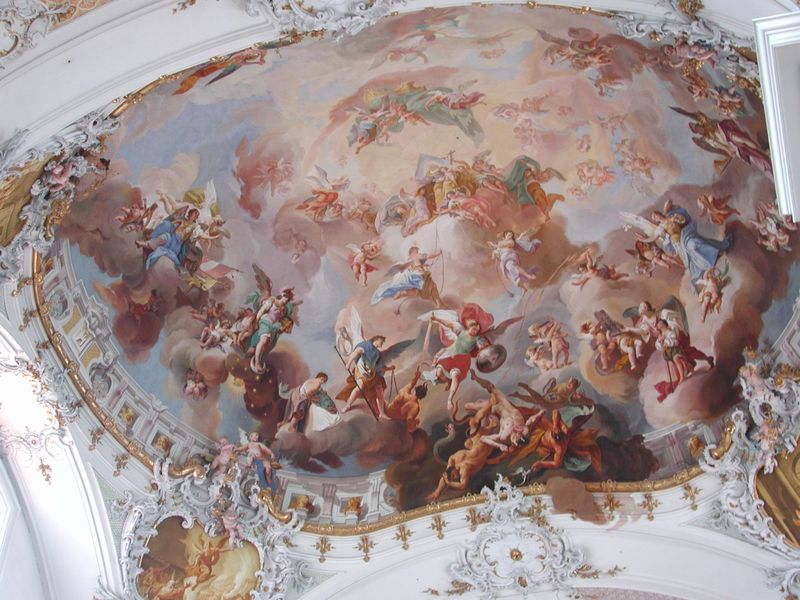
Titel: Fresken der Kirche Ottobeuren
Künstler: Johann Jakob Zeiller
Standort: Ottobeuren, Klosterkirche (EU - D - Bayern)
Schlagwörter: blau, flügel, himmel, nackt, wolken, menschen, szene, rot, wolke, malerei, barock, kirche, gold, decke, rokoko, rosa, engel, putto, ranken, hellblau, perspektive, lanze, stuck, fallen, foto, schild, schwert, schlange, untersicht, sturz, schlangen, speer, deckengemälde, fresko, putten, maria, erzengel, putti, szenen, apotheose, kupel, freske, fama